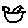
Label: bird